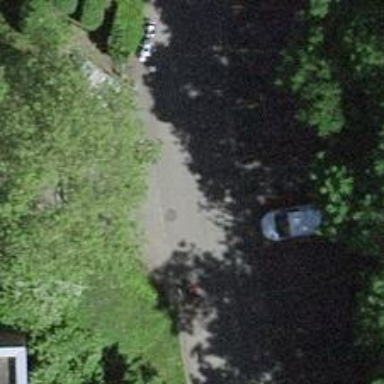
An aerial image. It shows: Asphalt road in residential area.